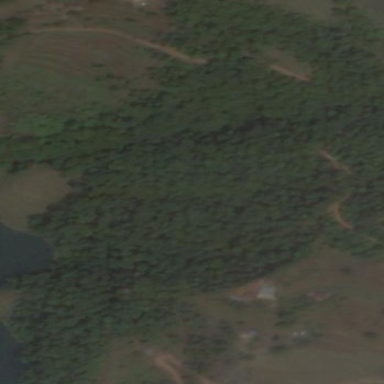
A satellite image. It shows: Forest area.